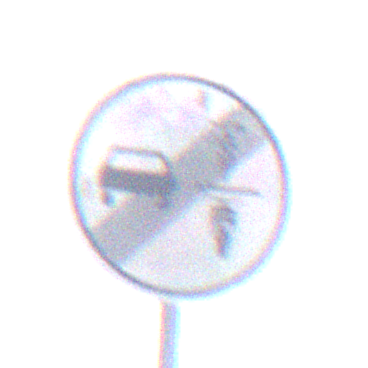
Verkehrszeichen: EndeVerbotUeberholenEinspurigeFahrzeuge
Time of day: MorningAfternoon
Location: Outdoor (RoadRail)
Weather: PartlyCloudy
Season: NotSpecified
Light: Natural